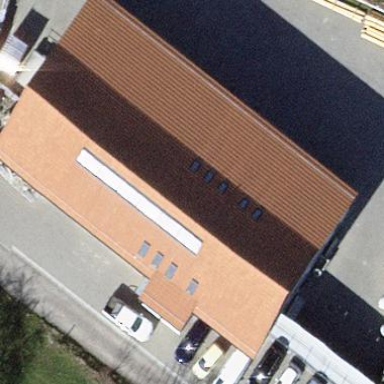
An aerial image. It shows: Industrial building with gabled roof.